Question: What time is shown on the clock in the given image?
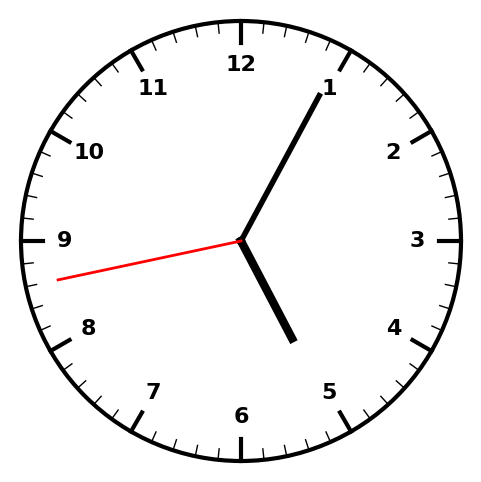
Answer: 05:04:43